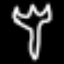
Label: fork